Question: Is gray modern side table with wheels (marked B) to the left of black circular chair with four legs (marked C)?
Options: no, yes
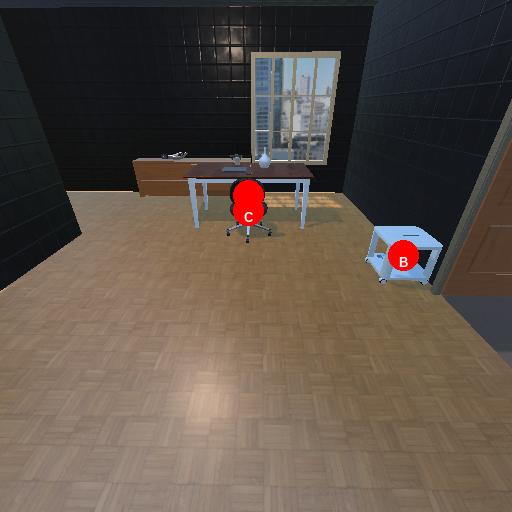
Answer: no